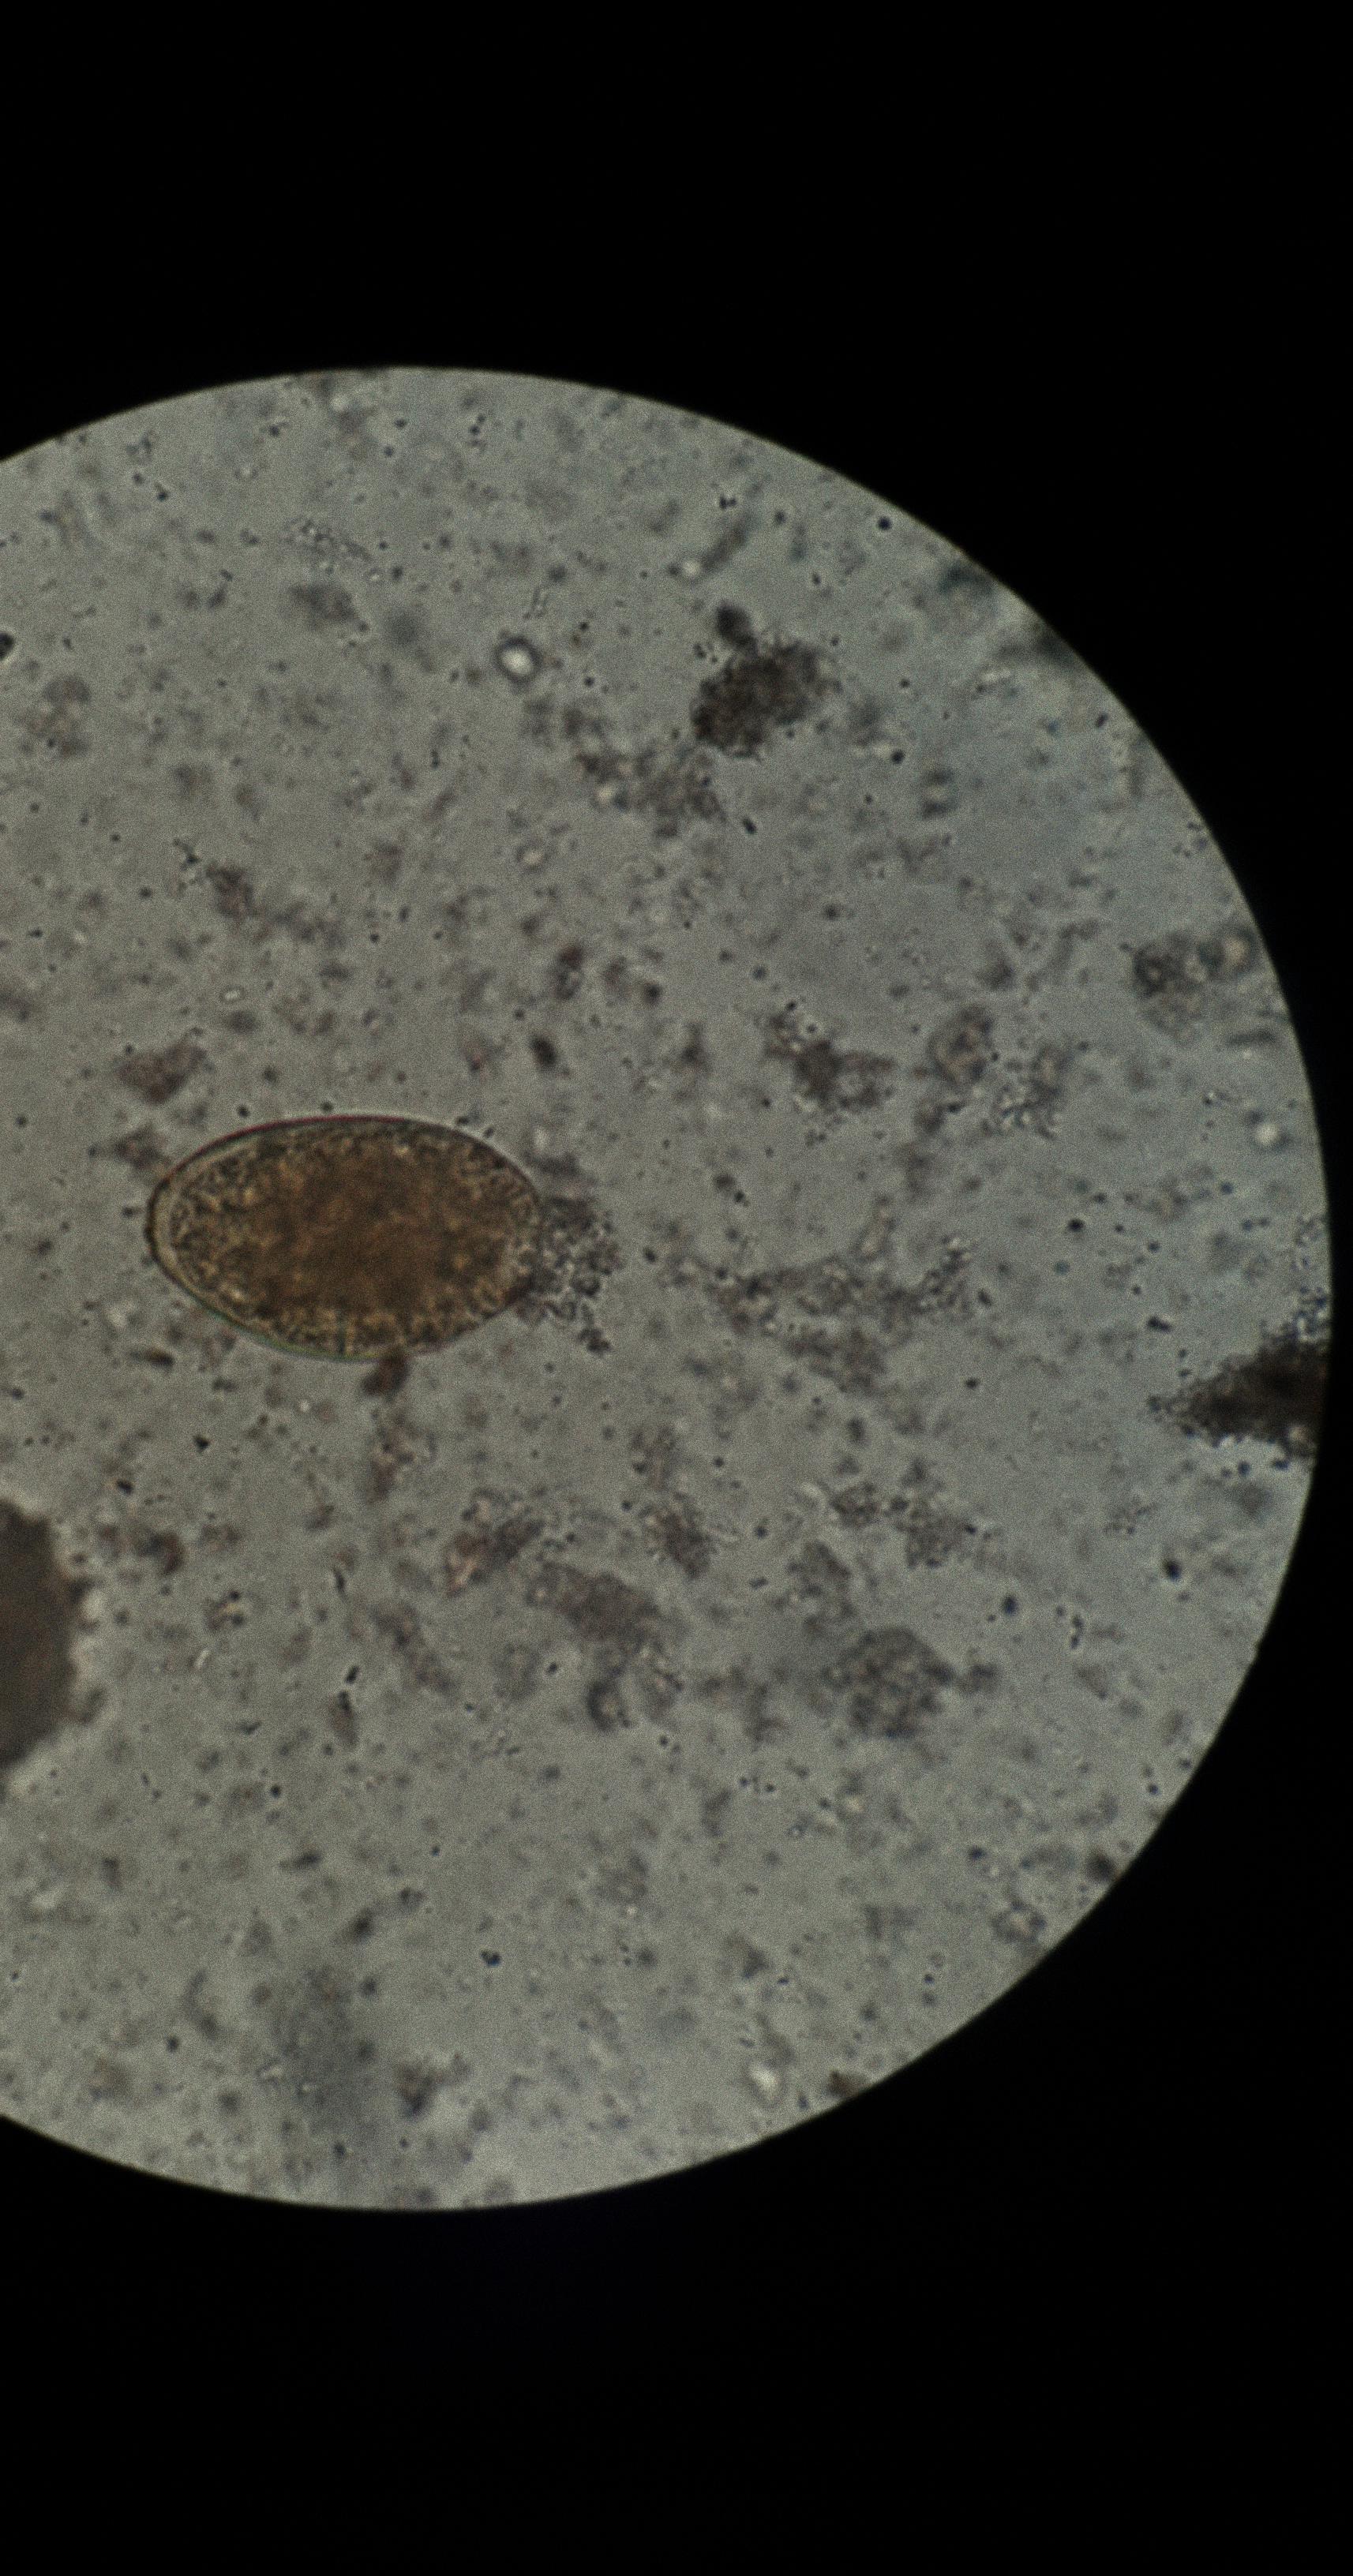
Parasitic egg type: Fasciolopsis buski